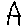
Label: house